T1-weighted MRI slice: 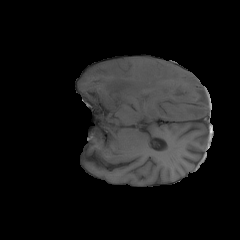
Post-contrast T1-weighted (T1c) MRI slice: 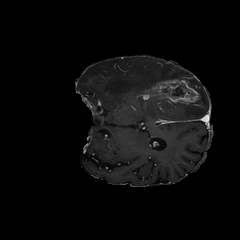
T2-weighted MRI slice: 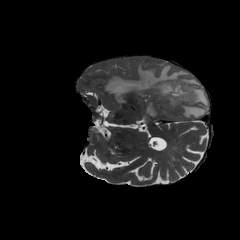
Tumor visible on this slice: yes